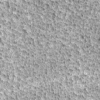
Label: not_dusty